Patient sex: M
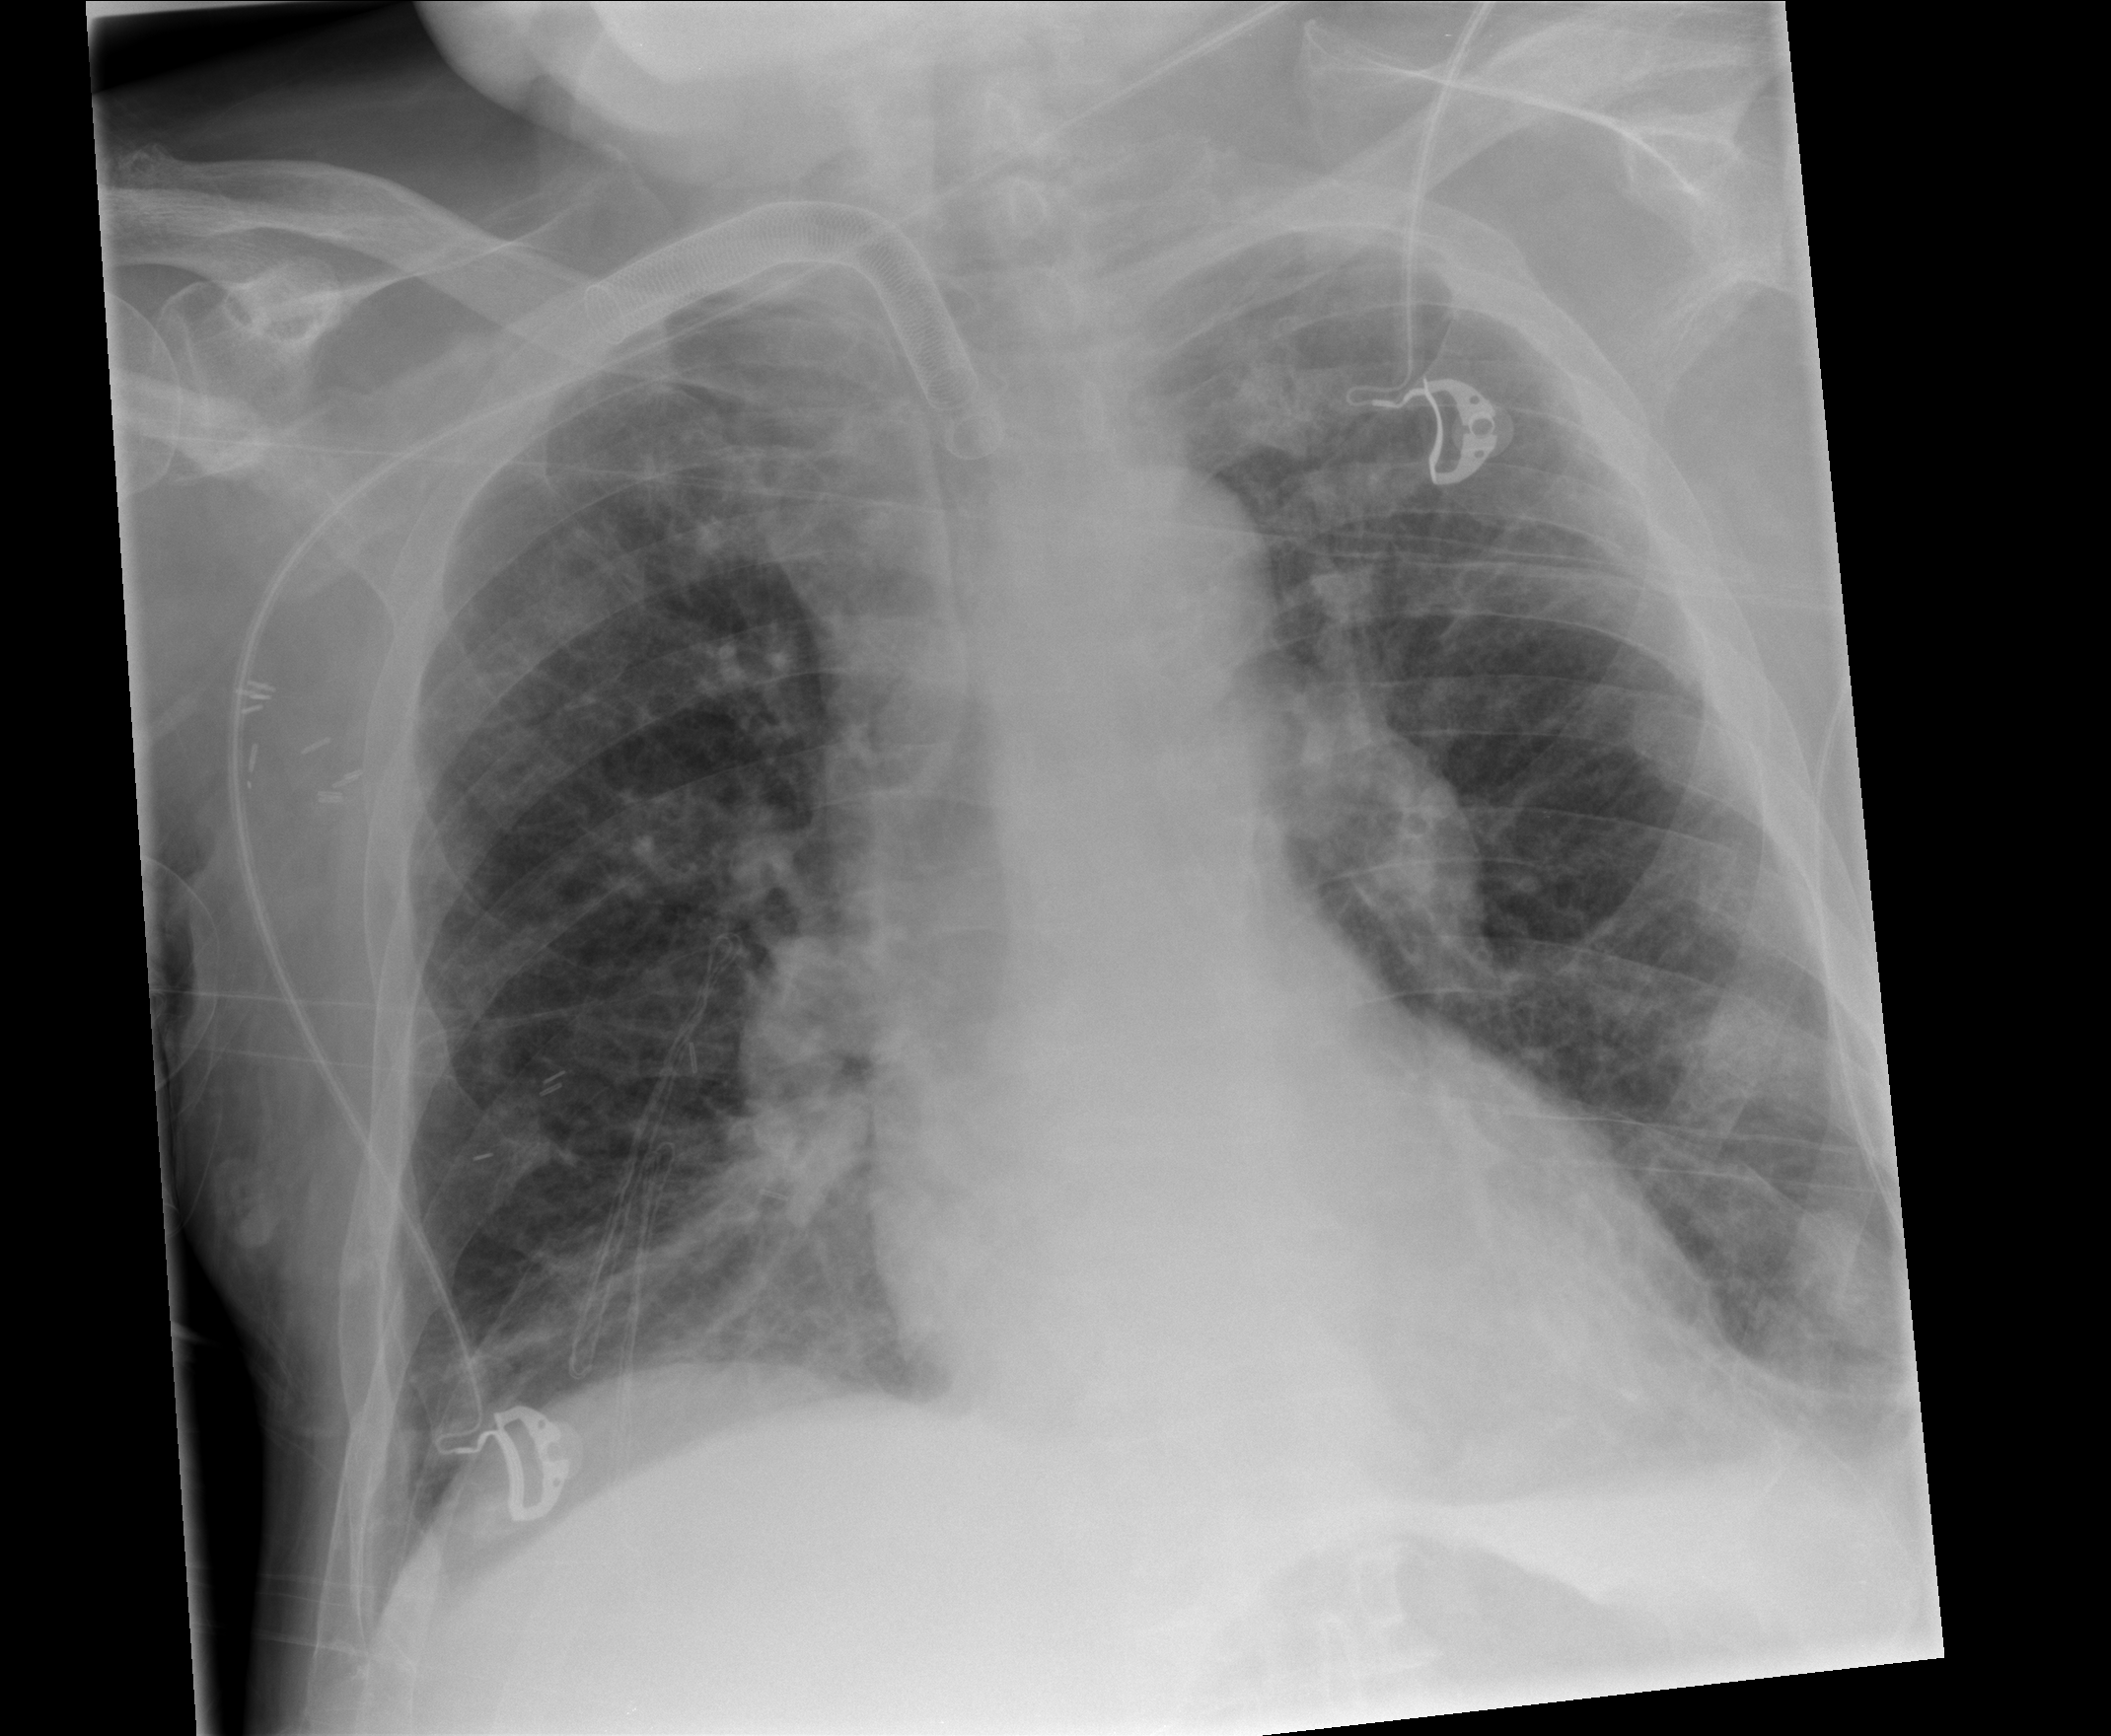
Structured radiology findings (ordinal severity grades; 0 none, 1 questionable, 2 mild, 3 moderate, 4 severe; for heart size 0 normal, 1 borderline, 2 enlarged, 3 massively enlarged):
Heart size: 1
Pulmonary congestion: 2
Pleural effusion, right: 1
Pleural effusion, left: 1
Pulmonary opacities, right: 2
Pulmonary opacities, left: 2
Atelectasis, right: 2
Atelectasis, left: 2